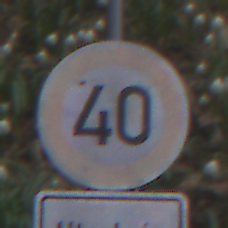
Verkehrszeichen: Geschwindigkeit40
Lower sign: HinweisDurchVerbaleAngabe10
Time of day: MorningAfternoon
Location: Outdoor (Nature)
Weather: PartlyCloudy
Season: NotSpecified
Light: Natural